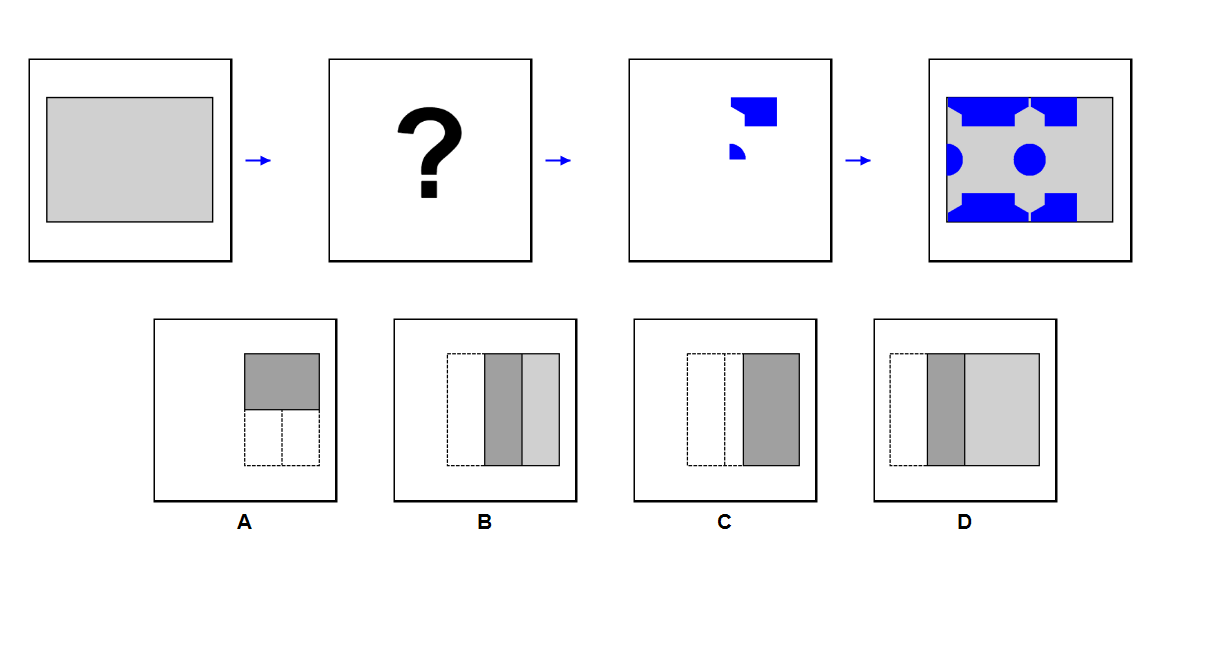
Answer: C